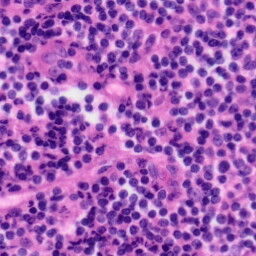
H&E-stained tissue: Tonsil